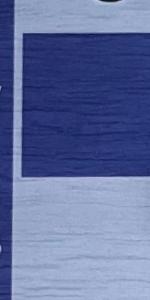
Label: Empty